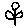
Label: flower